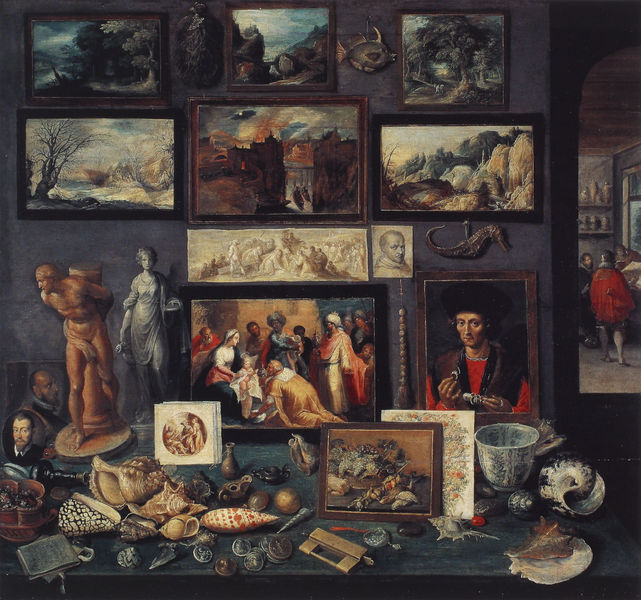
Titel: Kunst- und Raritätenkammer
Künstler: Frans Francken d.J.
Institution: Wien, Kunsthistorisches Museum
Schlagwörter: baum, blau, felsen, gemälde, mann, nackt, landschaft, fenster, frau, männer, nacht, raum, tisch, zimmer, ölbild, rot, malerei, wand, rahmen, portrait, porträt, öl, strauch, mantel, kind, skulptur, statue, stilleben, stillleben, vase, bilder, schlucht, winter, figuren, könig, tasse, knöpfe, tor, kante, becher, vanitas, porträts, kunst, portraits, ausstellung, karte, fisch, skulpturen, statuen, sammlung, muschel, muscheln, pokal, schnecken, statuetten, maria, bildchen, münzen, landschaften, seepferdchen, medaillen, knöpffe, kuriositäten, sammliung, seepferd, kuriositätensammlung, portär, sammlerstück, atelierstück, varia, saeepferdchen, ceri, bielder, kuriositätenkabinett, m+nzen